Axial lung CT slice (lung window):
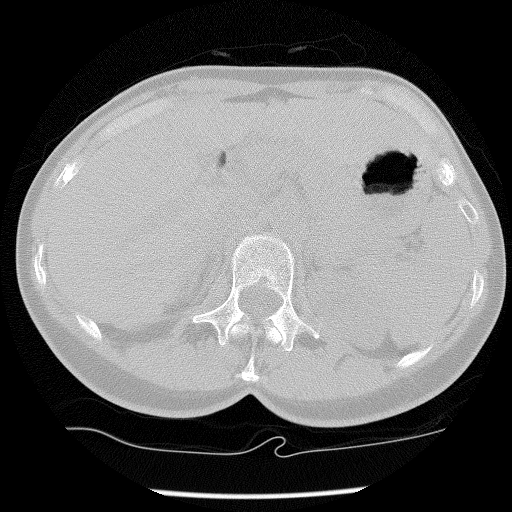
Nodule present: no